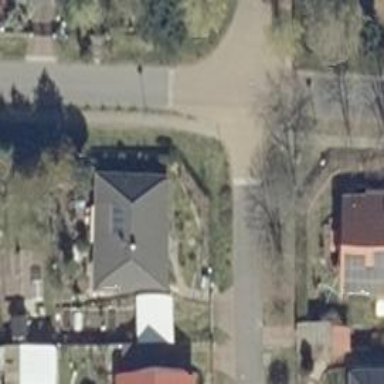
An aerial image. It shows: Table-style traffic calming feature.